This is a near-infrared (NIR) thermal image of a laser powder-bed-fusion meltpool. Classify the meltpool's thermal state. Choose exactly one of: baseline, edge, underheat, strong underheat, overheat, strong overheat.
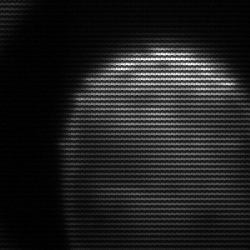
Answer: edge